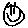
Label: smiley face